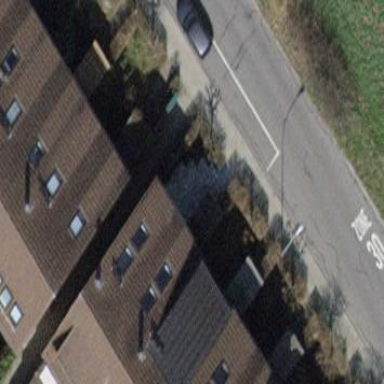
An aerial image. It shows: Terrace building.